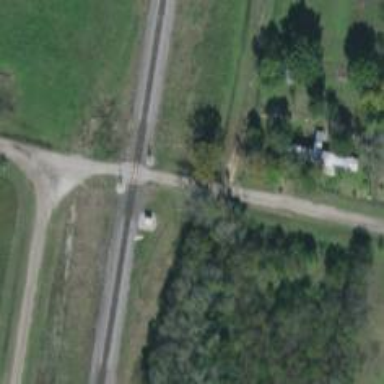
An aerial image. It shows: Railway level crossing.